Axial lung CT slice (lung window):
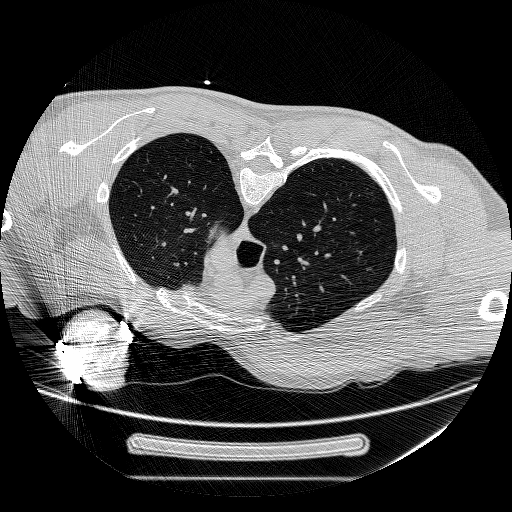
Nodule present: no